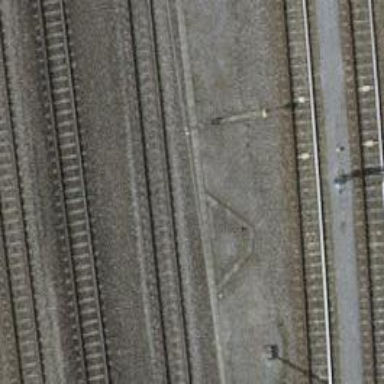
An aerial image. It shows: Single railway track with electrified contact line.